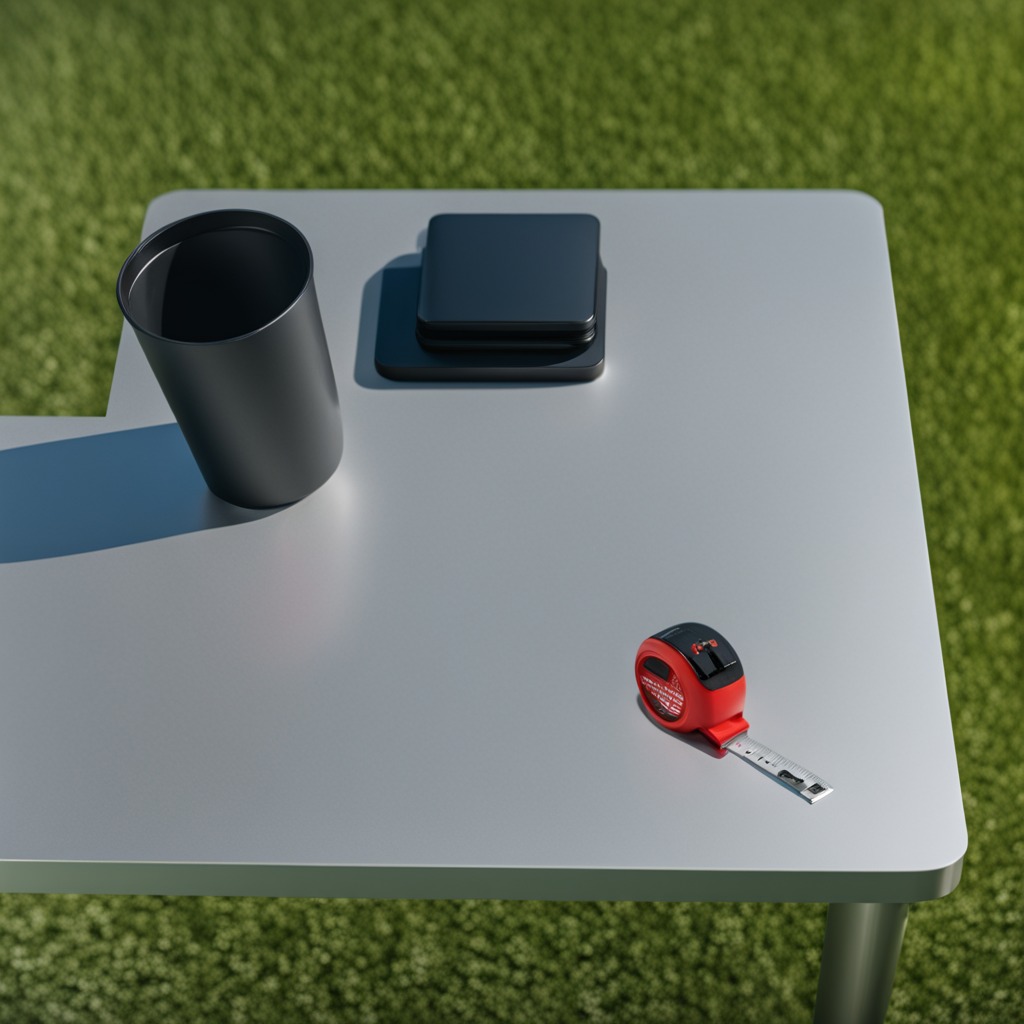
A measuring tape is lying on a clean utility table in a temporary outdoor tool station afternoon light present textured surface.